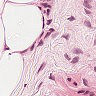
Metastatic tissue present: no